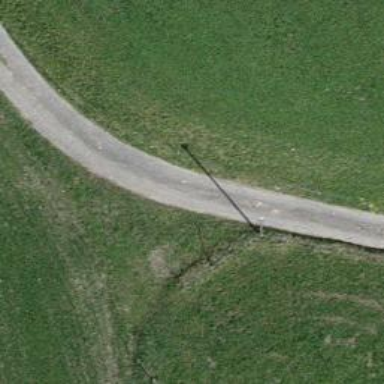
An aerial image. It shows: Paved track road with grade1 track type.